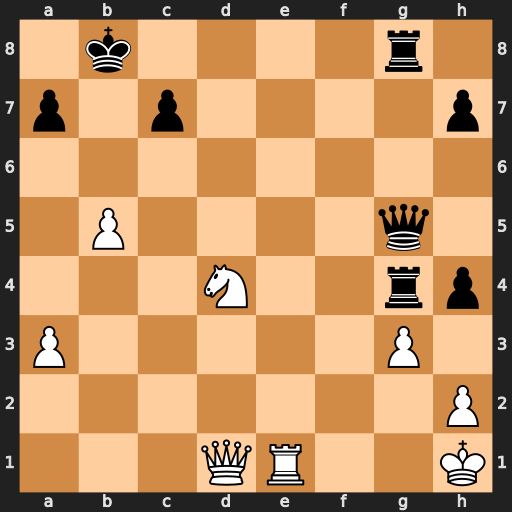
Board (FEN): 1k4r1/p1p4p/8/1P4q1/3N2rp/P5P1/7P/3QR2K
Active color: w
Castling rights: -
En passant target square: -
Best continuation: Nc6+ Ka8 Ne5